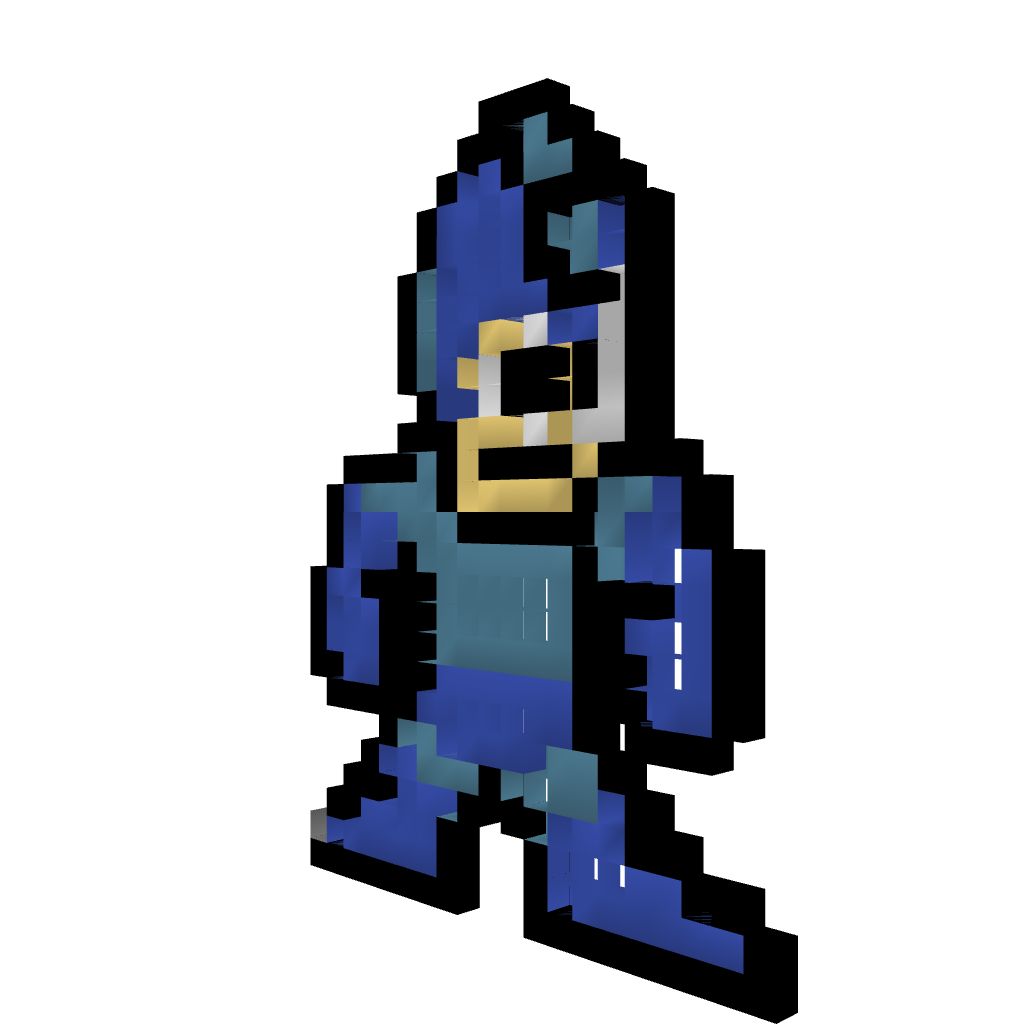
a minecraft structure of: Megaman Pixel Art high quality